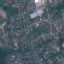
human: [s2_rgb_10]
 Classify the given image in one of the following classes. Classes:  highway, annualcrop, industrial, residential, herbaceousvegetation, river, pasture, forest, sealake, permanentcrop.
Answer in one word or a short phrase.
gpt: Residential